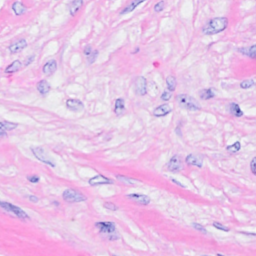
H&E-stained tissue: Breast